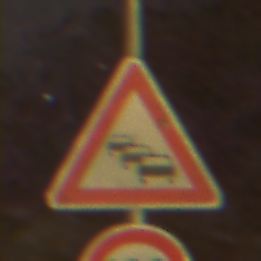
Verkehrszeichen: Stau
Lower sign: Geschwindigkeit120
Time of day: Night
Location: Outdoor (Suburban)
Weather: Clear
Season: NotSpecified
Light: Artificial